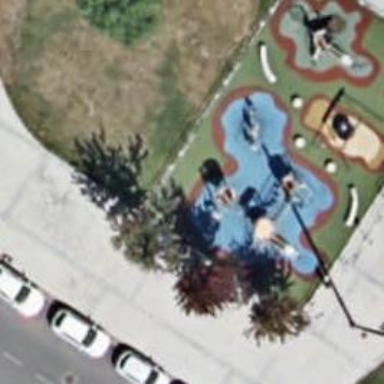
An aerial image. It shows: Seesaw in the playground.